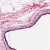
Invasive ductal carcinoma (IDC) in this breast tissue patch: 0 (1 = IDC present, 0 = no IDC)